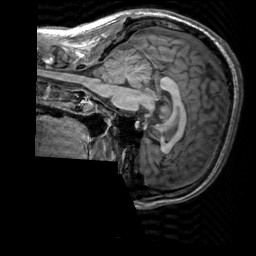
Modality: T1w
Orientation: sagittal
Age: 27
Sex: male
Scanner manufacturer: siemens
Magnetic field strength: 3 T
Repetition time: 2.3 s
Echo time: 0.00303 s